Aerial crown-view tile of a tropical tree (Barro Colorado Island, Panama), acquired 20250414:
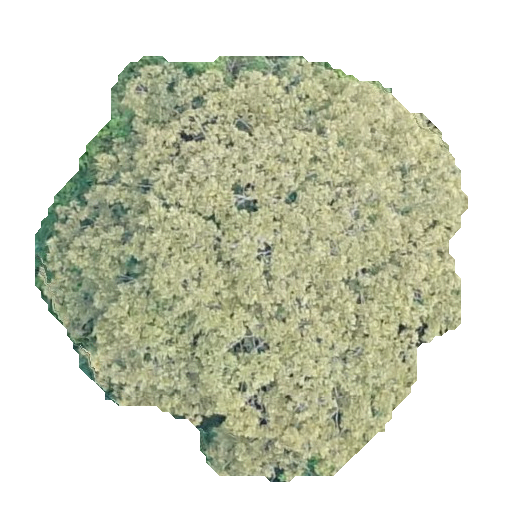
Species: Dipteryx oleifera
GBIF accepted scientific name: Dipteryx oleifera
Crown area: 200.181 m²